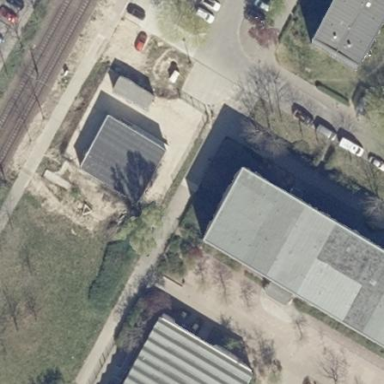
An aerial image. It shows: Traction substation for powering transportation systems.